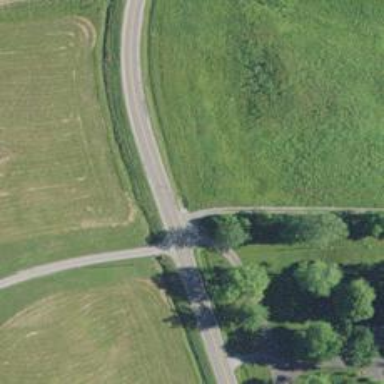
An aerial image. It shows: Tertiary road.